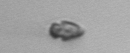
Label: Heterocapsa_rotundata